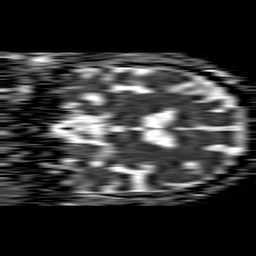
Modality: ADC
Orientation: coronal
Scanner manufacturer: philips
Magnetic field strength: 1.5 T
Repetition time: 4.6 s
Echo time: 0.08517 s